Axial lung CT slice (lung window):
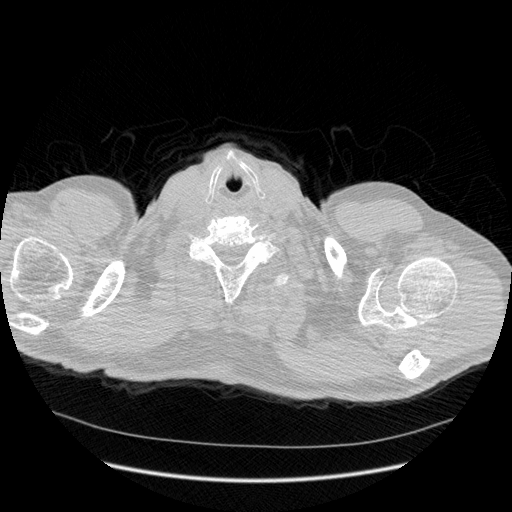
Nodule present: no